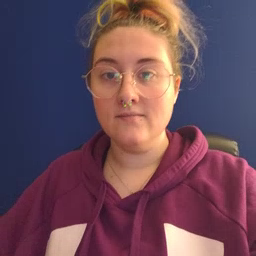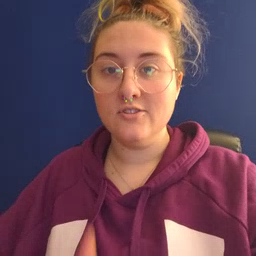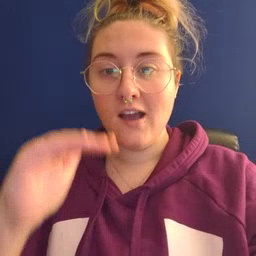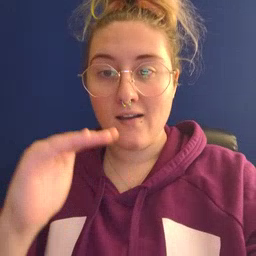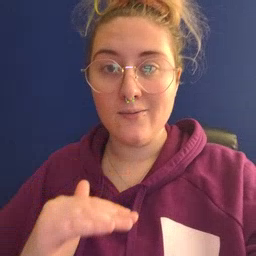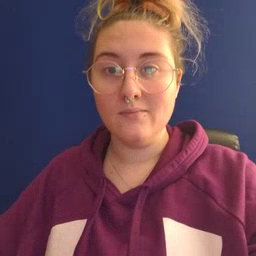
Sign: child